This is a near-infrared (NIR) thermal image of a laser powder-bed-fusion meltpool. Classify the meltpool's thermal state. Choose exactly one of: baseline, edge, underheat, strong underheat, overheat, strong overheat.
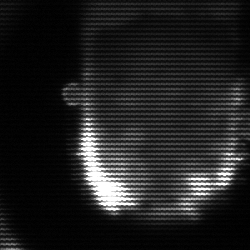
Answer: baseline